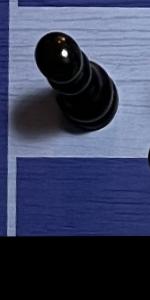
Label: Empty